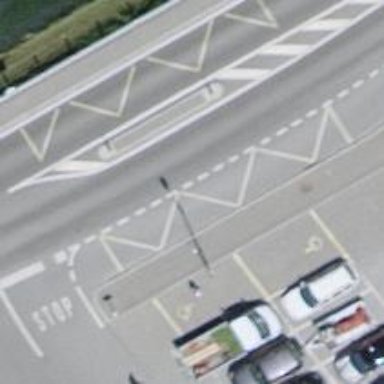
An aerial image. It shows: Bus stop with platform for public transport.